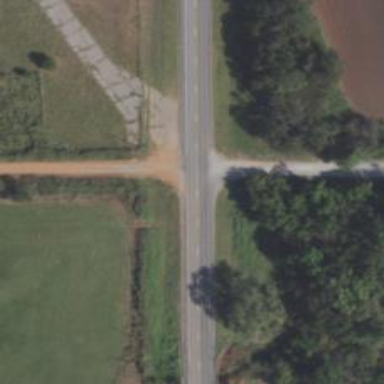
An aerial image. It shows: Primary highway.